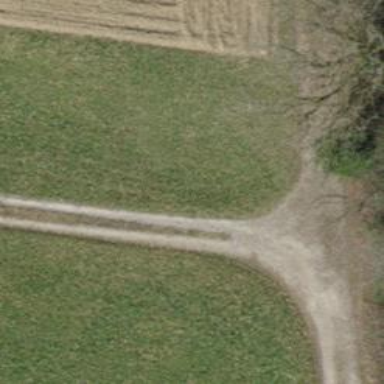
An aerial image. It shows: Track with pebblestone surface and grade 4 track type.